Question: There are some blocks in the picture. You are required to piece them together into a rectangle. Please return the perimeter of the rectangle.
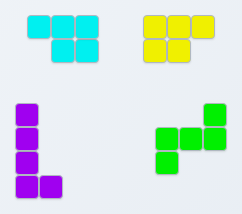
Answer: 18